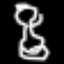
Label: hourglass